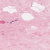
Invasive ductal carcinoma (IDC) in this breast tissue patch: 0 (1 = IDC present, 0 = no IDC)